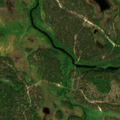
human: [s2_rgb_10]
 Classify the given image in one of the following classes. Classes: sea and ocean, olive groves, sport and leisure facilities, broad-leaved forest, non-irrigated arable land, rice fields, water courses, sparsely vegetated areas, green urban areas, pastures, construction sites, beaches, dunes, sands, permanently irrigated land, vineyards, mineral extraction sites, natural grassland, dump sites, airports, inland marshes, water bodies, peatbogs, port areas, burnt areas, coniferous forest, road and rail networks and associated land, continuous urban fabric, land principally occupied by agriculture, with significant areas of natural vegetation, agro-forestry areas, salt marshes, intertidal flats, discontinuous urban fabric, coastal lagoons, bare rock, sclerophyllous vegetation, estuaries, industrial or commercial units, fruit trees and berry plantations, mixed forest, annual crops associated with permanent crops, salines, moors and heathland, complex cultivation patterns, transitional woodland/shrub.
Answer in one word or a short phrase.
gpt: coniferous forest, peatbogs